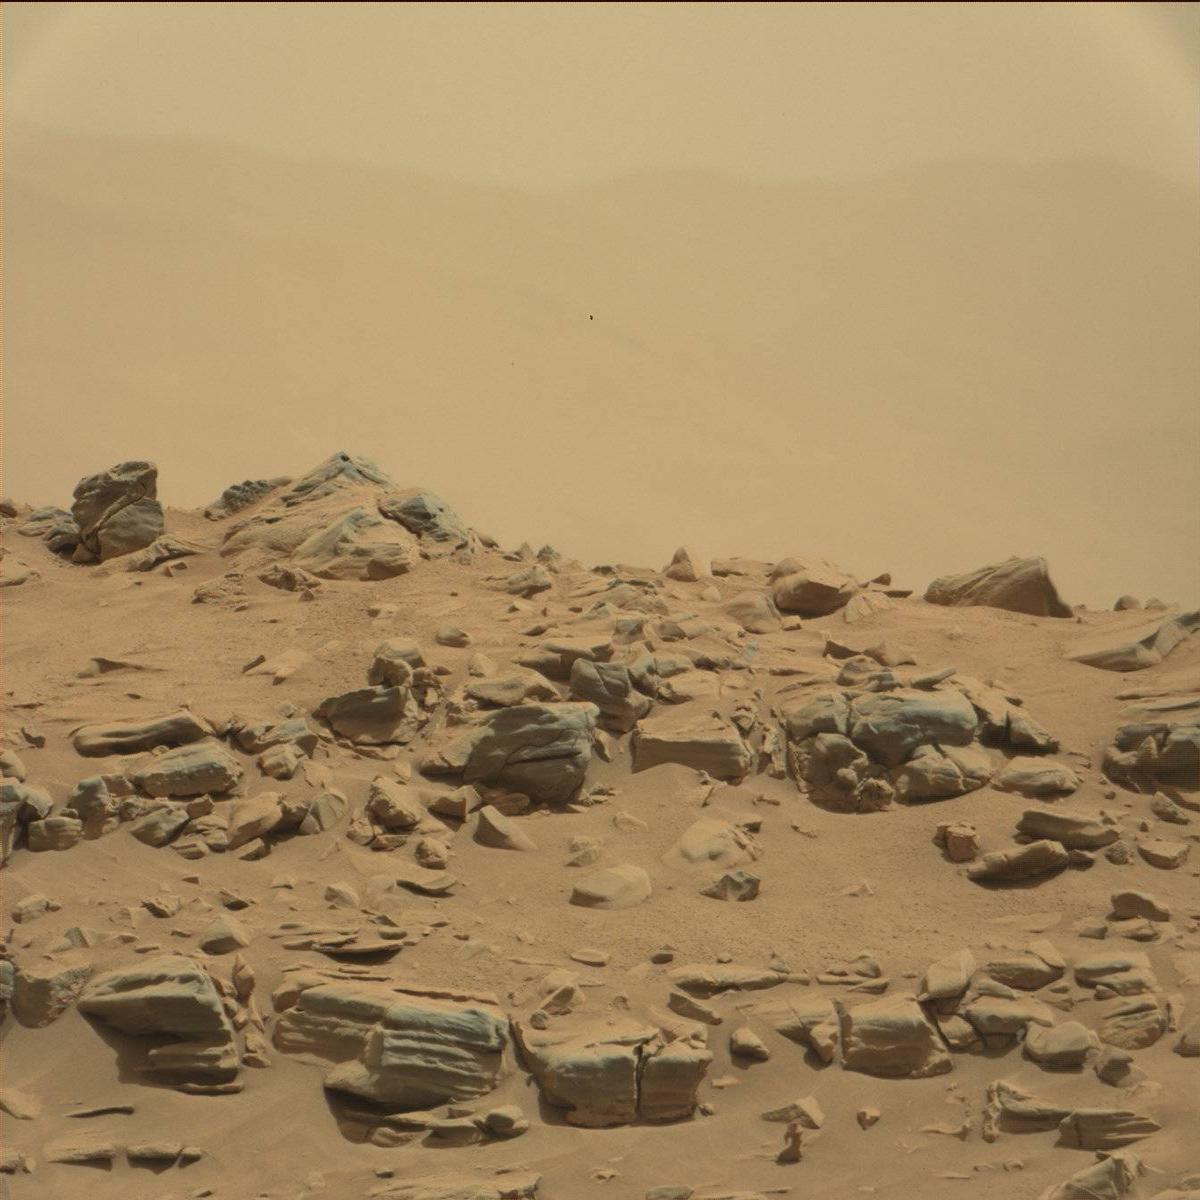
Terrain classes present: Bedrock, Ridge, Sand / Soil, Sky